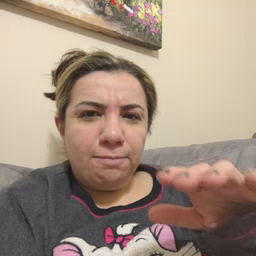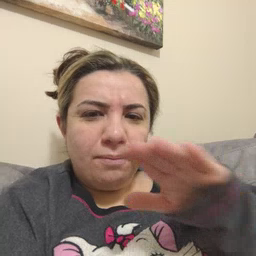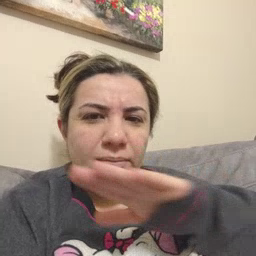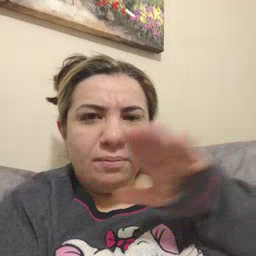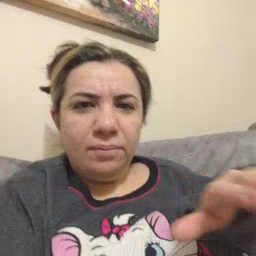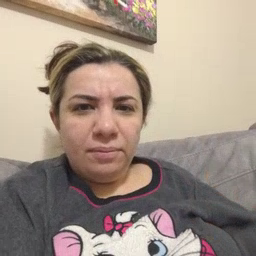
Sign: clean